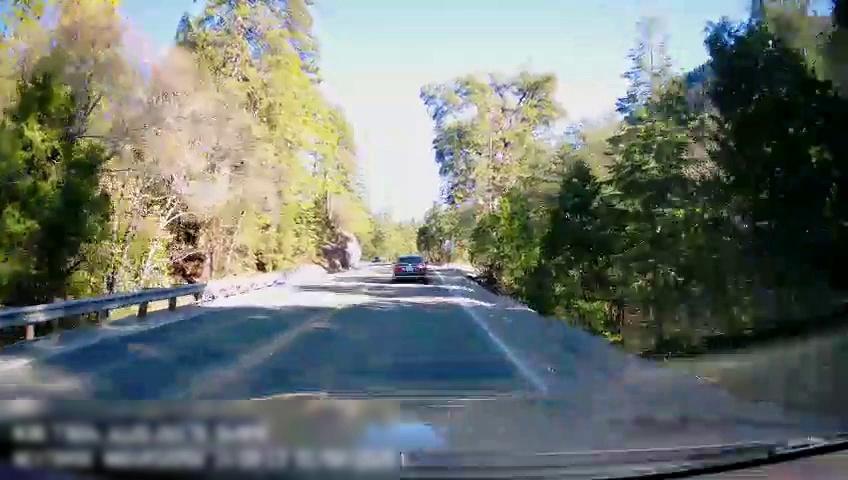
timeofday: Day
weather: Sunny
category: Drivable Space
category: Vehicles | Car
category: Lanes | Opposite Lane
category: Lanes | Current Lane